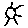
Label: sun